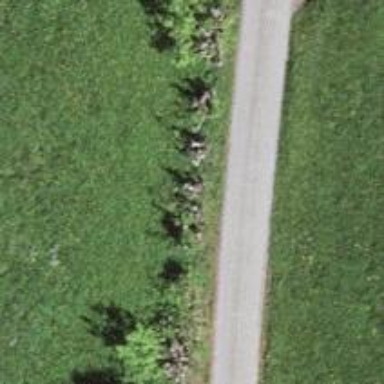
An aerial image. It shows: Hedge acting as barrier.